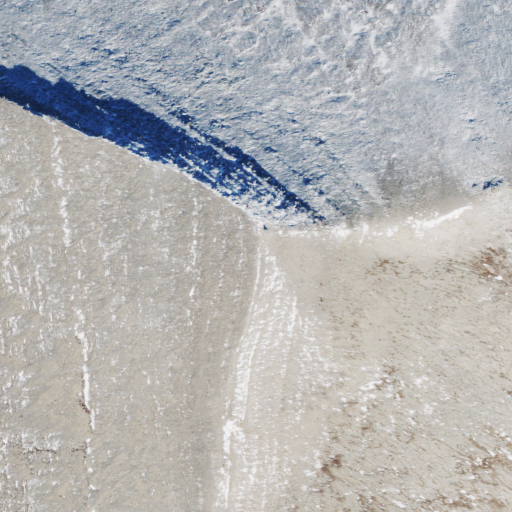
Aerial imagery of mountain in Montana named Mount Wright containing only barren land